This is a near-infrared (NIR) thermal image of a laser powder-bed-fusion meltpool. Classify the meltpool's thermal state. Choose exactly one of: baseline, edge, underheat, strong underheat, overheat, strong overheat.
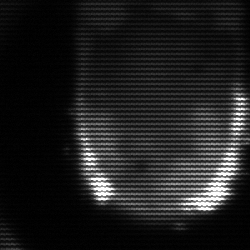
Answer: baseline